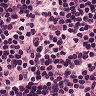
Metastatic tissue present: no